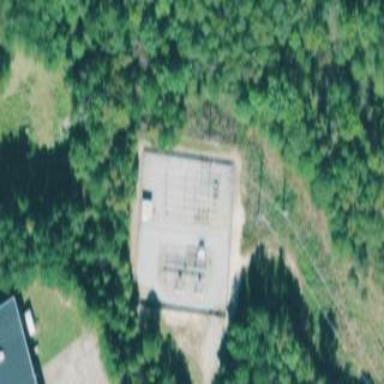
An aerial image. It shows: Distribution power substation secured by fence.